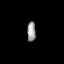
Tissue: prostate
Cell type: T cells
Senescence score: 0.6945
Nuclear area (px): 161
Mean DAPI intensity: 158.224